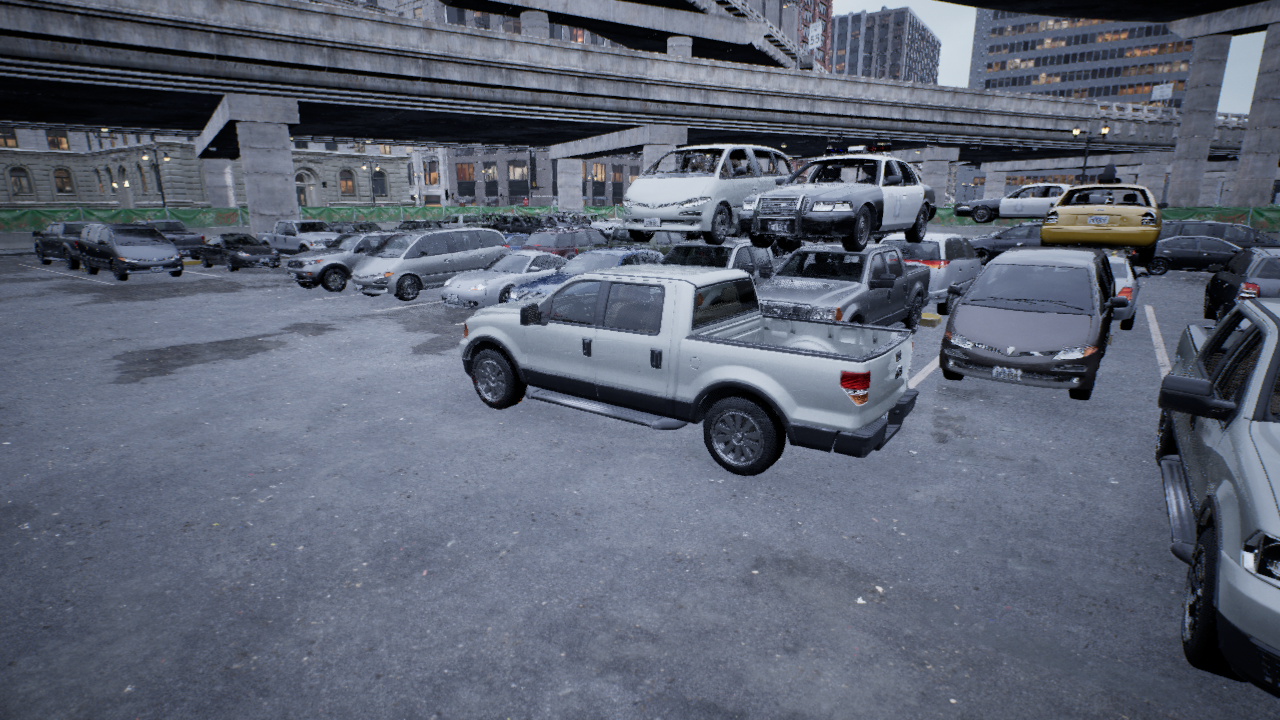
Venue: arterial
Lighting: overcast
Vehicle rig: pickup